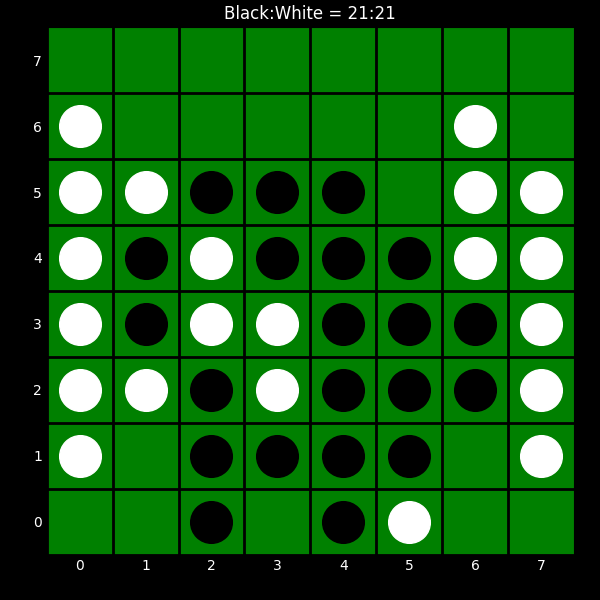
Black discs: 21
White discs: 21